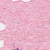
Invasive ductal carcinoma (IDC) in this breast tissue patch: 0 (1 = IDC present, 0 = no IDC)